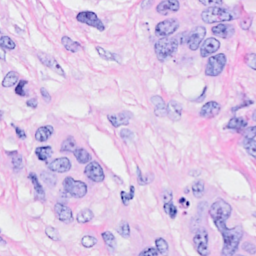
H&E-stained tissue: Breast